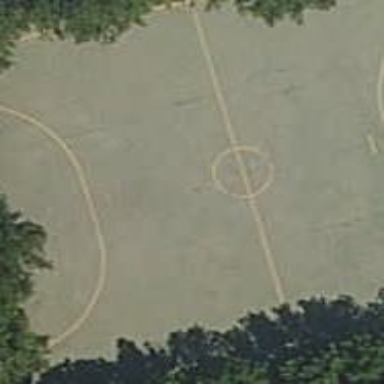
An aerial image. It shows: Soccer pitch designated for leisure and sports activities.